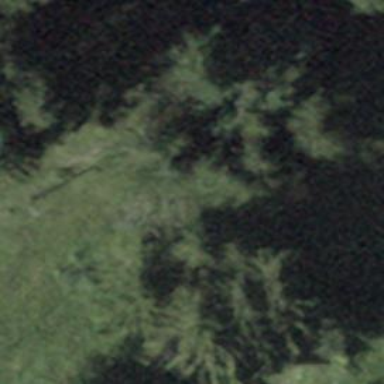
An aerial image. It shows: Evergreen needle-leaved tree.